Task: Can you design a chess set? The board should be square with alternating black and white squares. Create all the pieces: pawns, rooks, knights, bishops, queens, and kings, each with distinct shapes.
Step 5372:
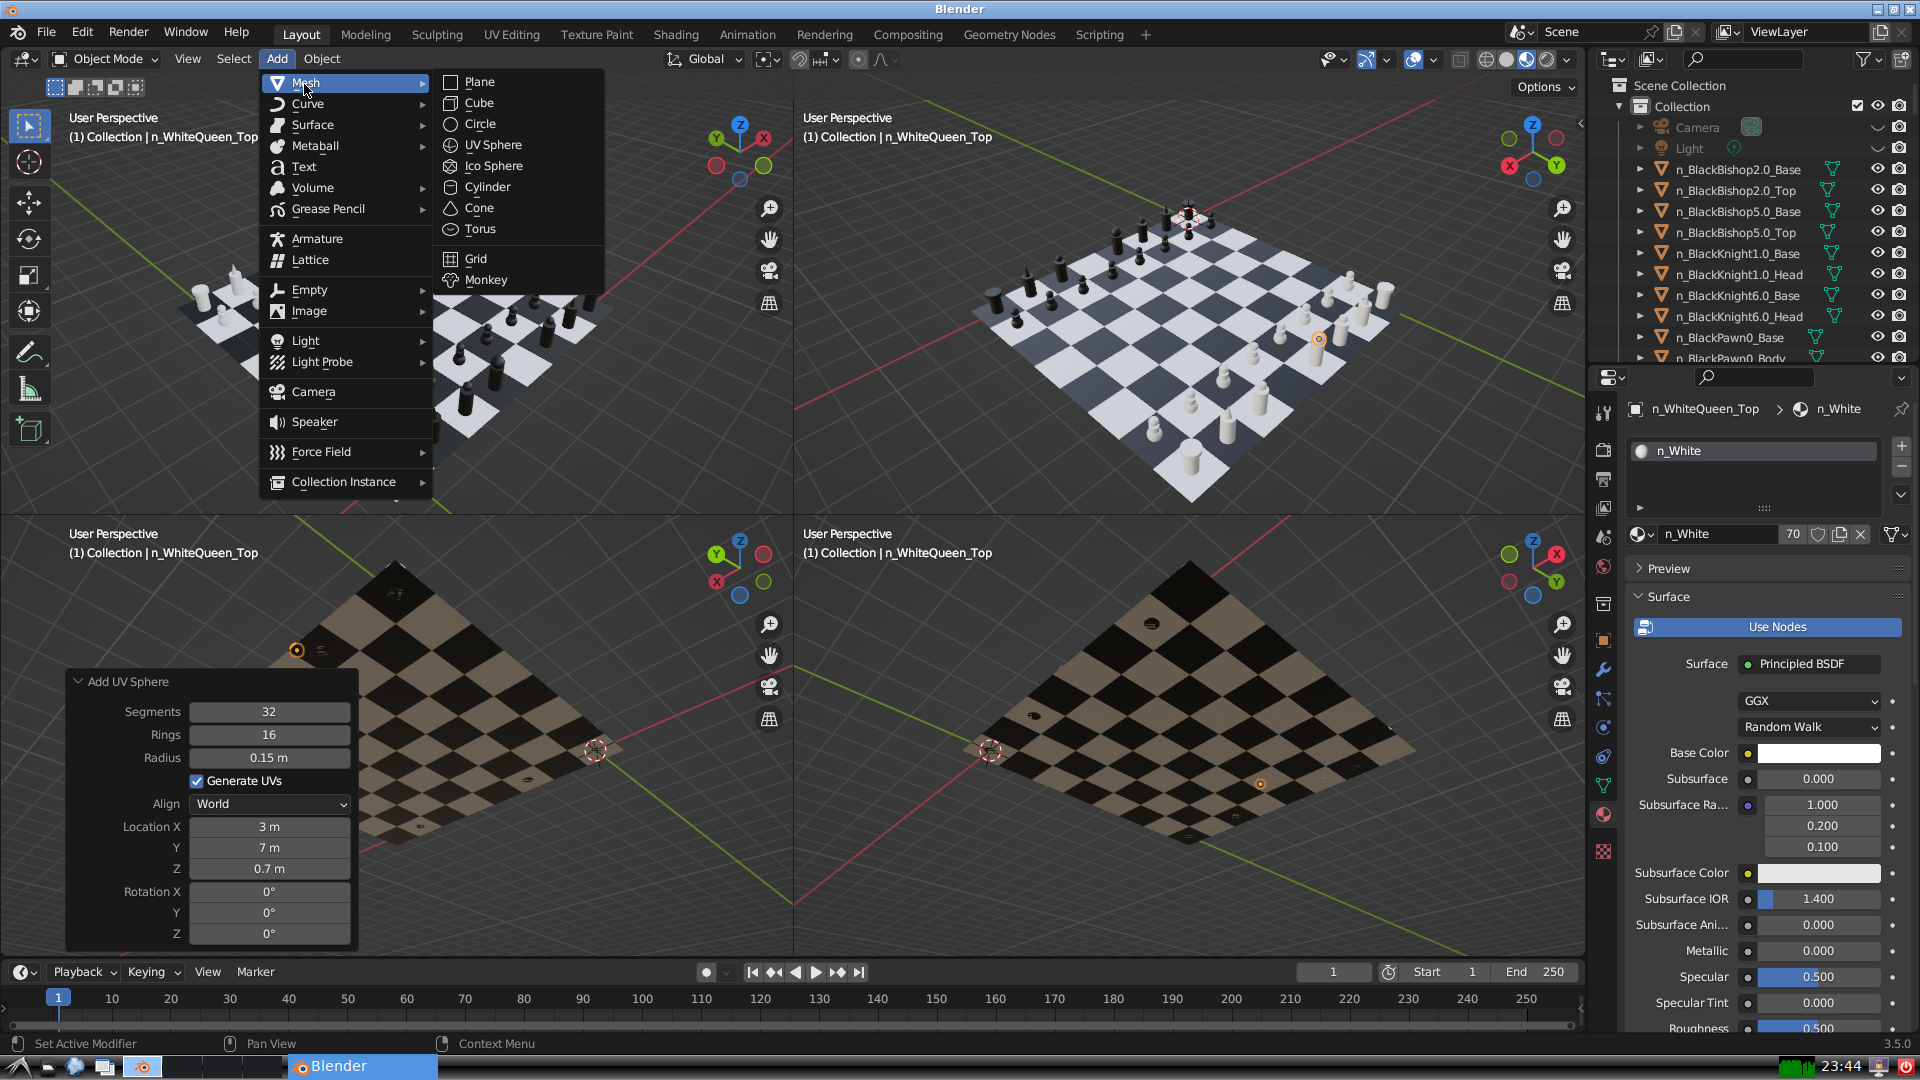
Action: {"mouse_move": [499, 187]}